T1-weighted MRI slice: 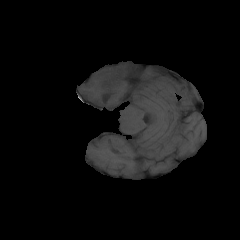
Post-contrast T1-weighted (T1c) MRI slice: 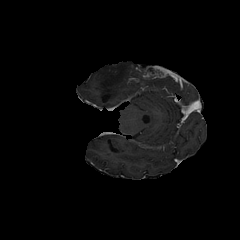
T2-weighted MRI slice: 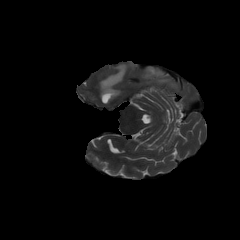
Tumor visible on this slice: yes